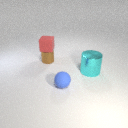
small blue rubber sphere in front of small brown metal cylinder